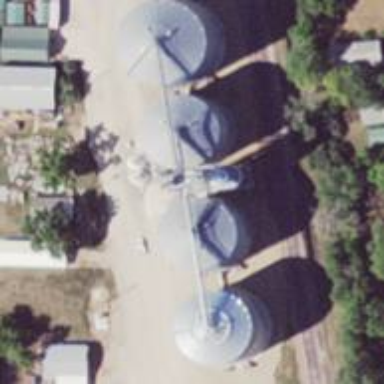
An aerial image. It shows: Silo.